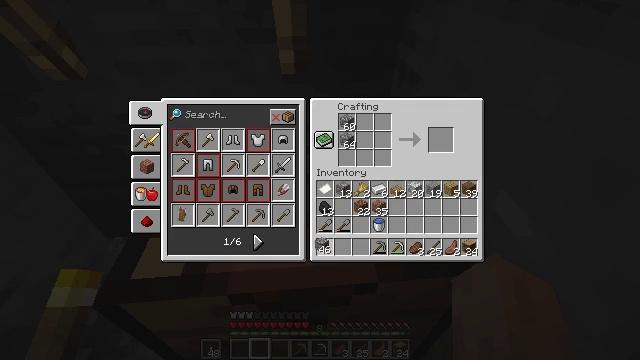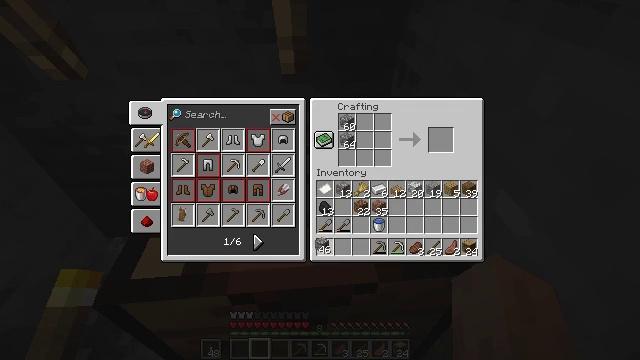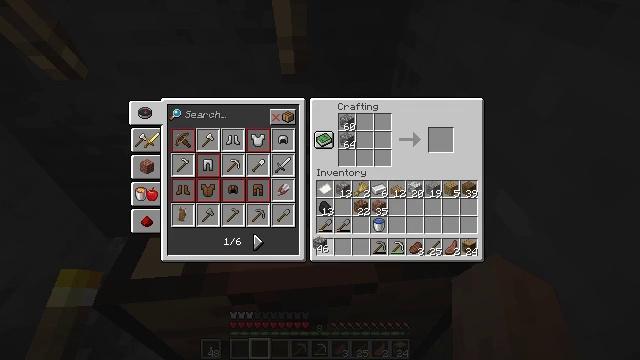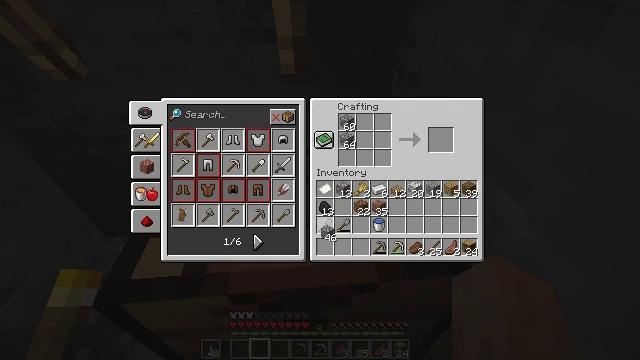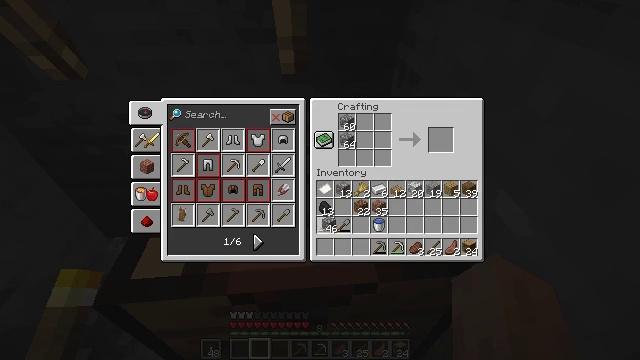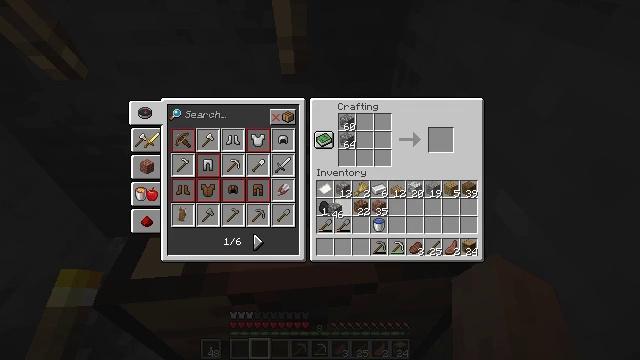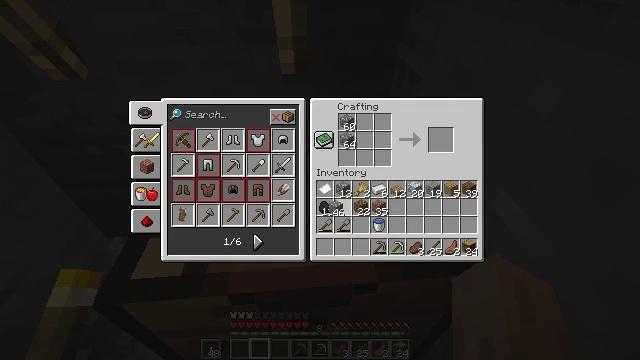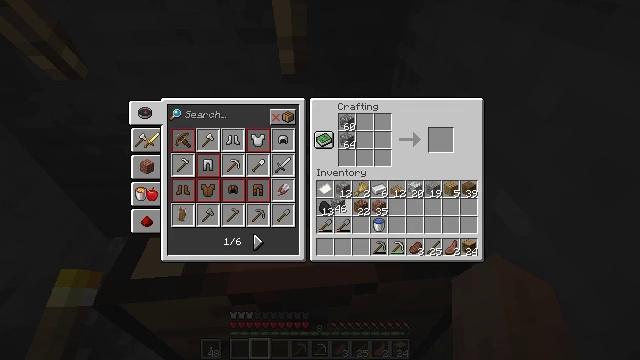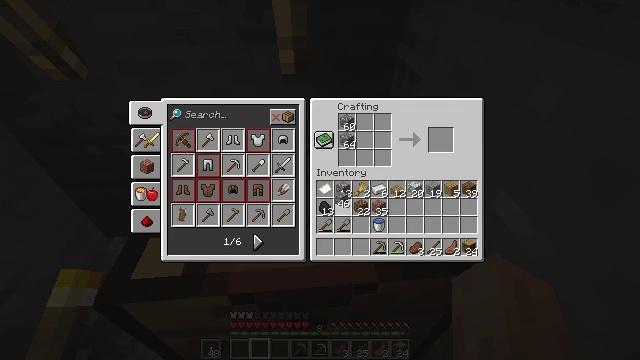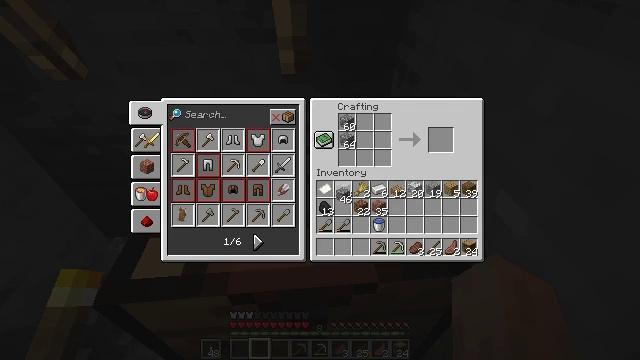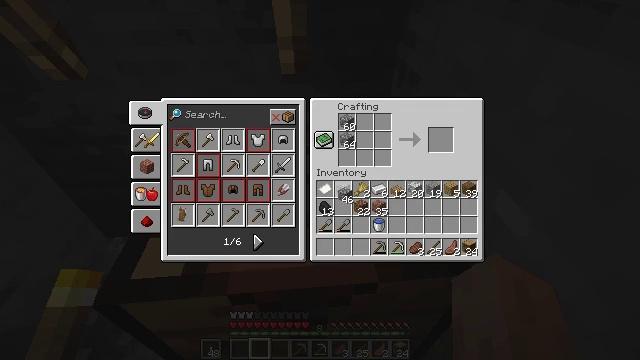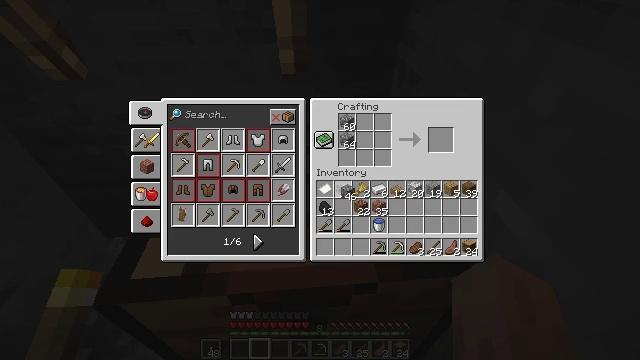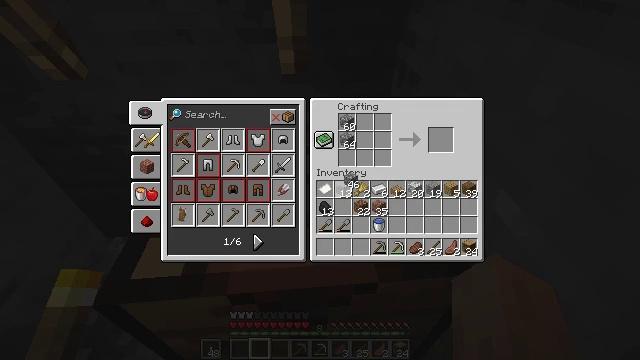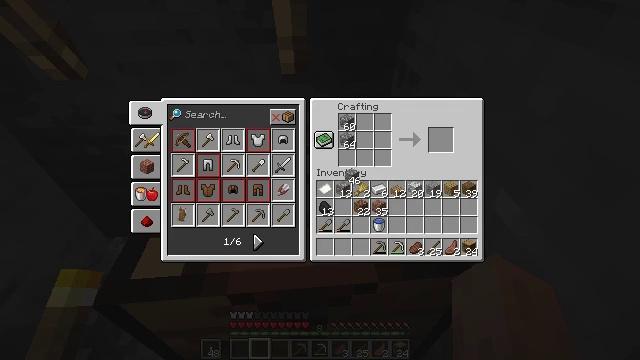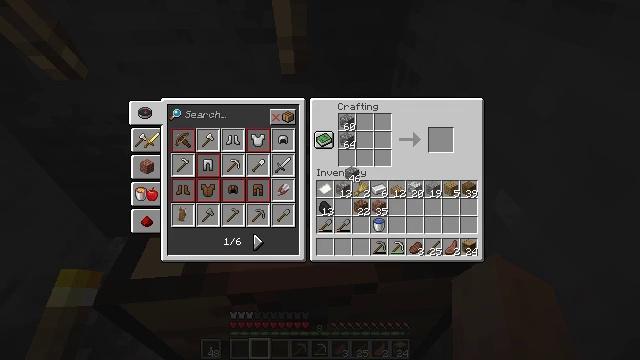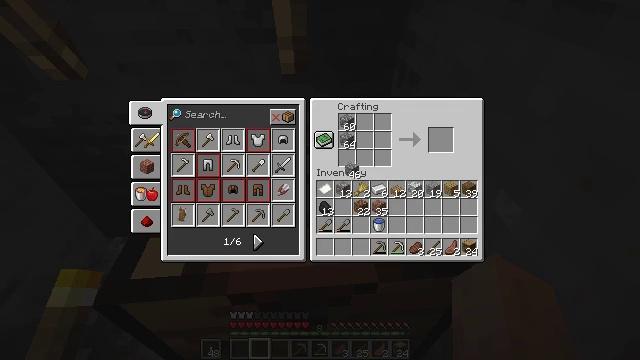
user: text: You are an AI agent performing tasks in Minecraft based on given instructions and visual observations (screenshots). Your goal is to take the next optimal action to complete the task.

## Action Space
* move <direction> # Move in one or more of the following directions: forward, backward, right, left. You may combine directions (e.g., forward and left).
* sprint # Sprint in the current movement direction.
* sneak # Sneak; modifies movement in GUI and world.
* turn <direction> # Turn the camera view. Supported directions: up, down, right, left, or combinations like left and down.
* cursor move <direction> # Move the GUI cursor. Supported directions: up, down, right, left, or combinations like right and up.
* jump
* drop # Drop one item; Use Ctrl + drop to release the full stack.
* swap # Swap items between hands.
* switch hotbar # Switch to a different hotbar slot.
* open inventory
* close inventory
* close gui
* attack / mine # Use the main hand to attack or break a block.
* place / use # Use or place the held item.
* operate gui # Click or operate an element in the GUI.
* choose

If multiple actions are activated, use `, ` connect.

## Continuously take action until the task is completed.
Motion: motion action
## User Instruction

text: Form cobblestone stairs by placing cobblestone in the crafting grid.
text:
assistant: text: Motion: operate gui
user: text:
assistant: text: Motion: no_op
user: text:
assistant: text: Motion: cursor move right and up
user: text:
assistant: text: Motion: cursor move up
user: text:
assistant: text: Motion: cursor move up
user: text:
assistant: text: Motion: no_op
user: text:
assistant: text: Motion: no_op
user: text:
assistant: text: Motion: no_op
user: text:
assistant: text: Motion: no_op
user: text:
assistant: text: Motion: no_op
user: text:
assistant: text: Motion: no_op
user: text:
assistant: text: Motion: cursor move up
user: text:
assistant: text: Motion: no_op
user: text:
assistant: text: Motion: no_op
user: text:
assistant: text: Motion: no_op
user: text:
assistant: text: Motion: no_op
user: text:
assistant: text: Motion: no_op
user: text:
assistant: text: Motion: no_op
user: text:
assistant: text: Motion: no_op
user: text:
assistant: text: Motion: no_op
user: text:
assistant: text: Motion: no_op
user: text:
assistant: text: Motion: no_op
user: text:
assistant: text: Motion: operate gui
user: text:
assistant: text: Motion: operate gui
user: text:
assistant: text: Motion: operate gui
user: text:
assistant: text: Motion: no_op
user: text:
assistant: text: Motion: no_op
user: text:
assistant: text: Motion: no_op
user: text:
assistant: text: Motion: no_op
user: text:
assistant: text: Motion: no_op